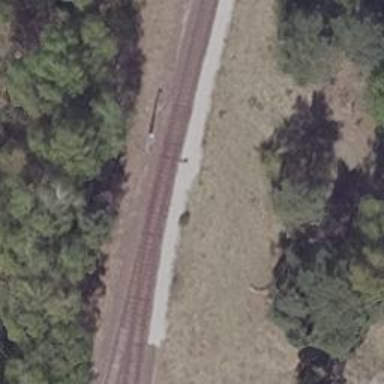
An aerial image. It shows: Railway switch.